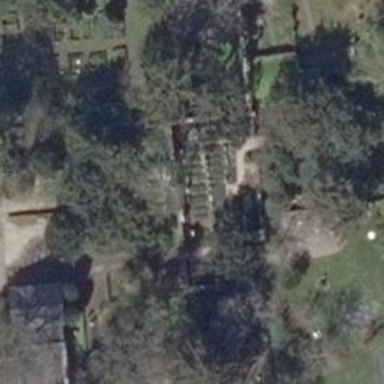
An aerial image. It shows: Tomb in historic cemetery.